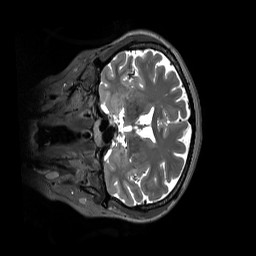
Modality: T2w
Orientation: coronal
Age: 42
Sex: female
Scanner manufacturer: siemens
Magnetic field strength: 3 T
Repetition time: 3.2 s
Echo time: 0.412 s